Platform: macOS
Application: Arc Browser
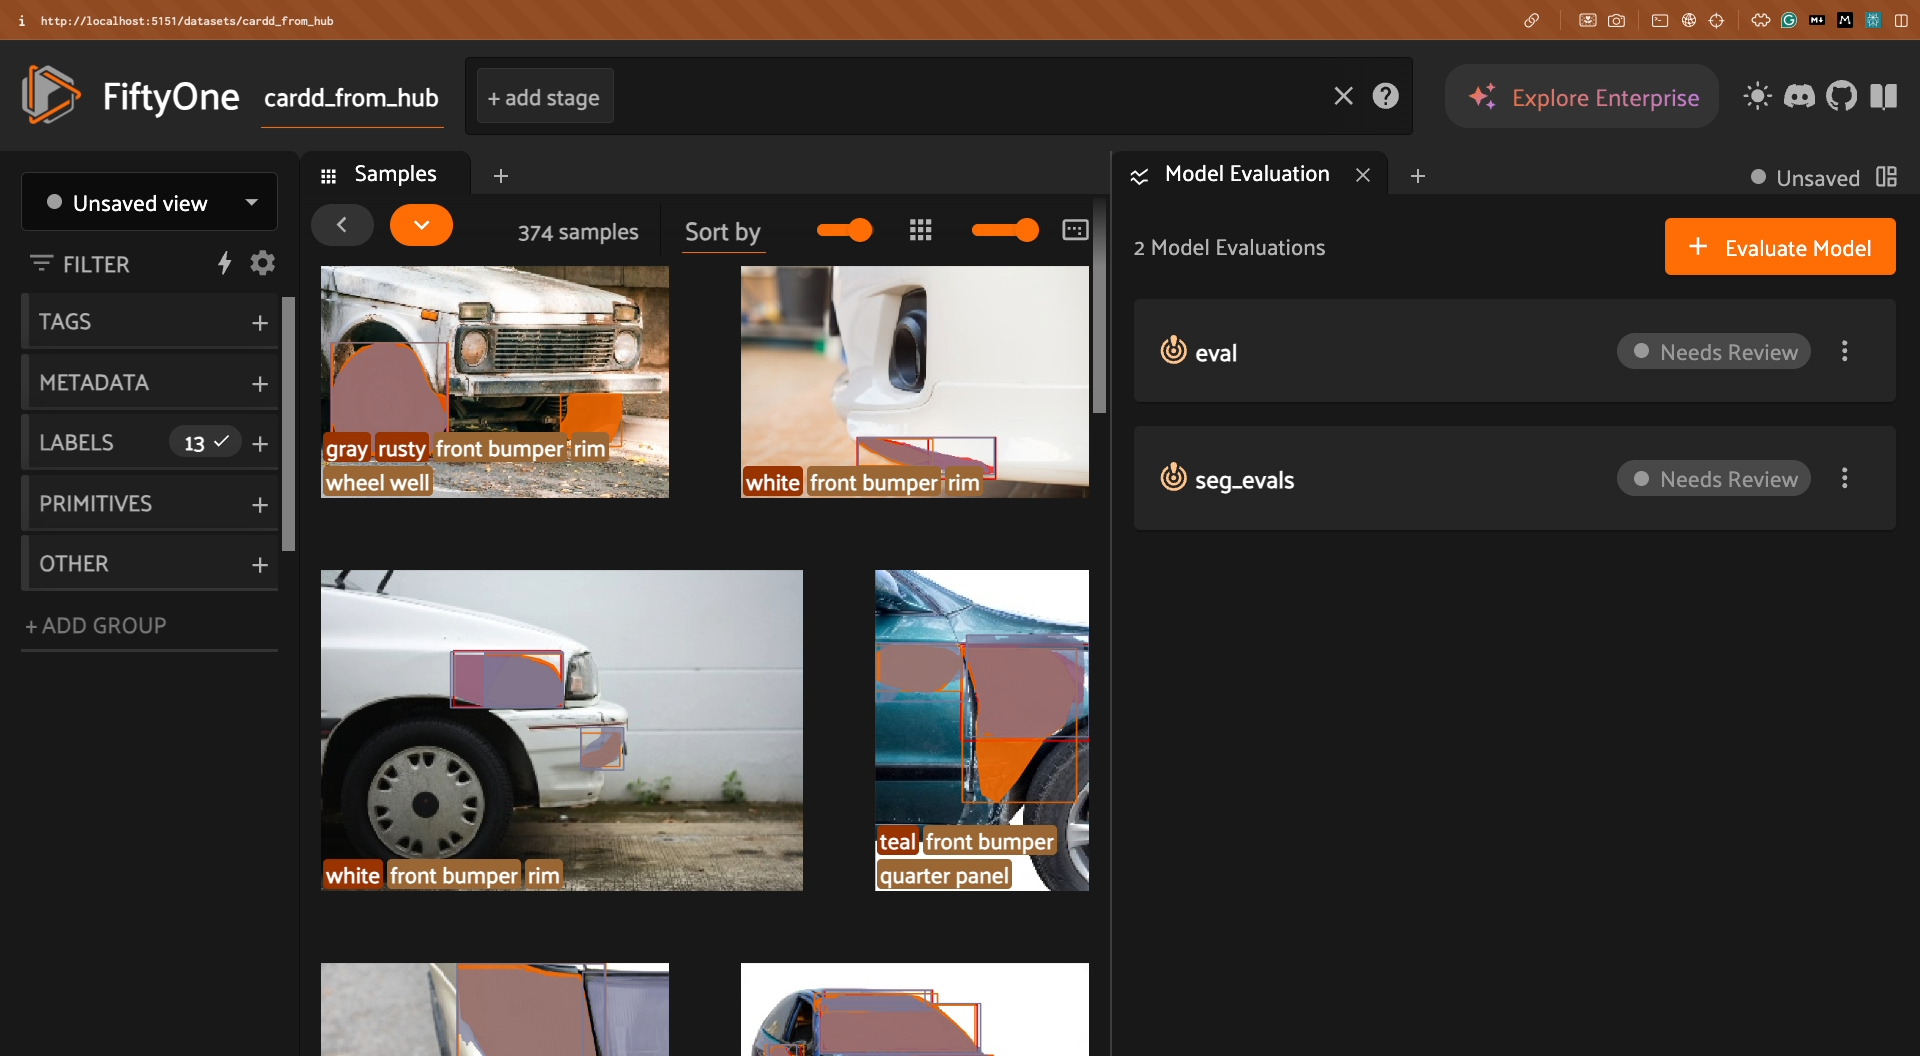
task_description: Locate the model evaluation panel
action_type: hover
element_info: Menu Item
steps_since_start: 1